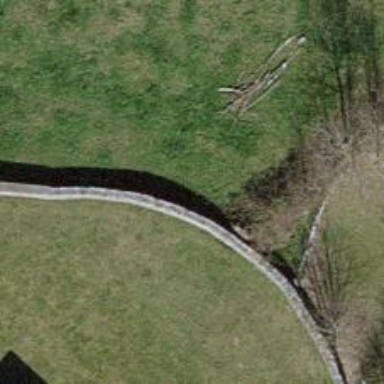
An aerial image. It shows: Wall barrier.